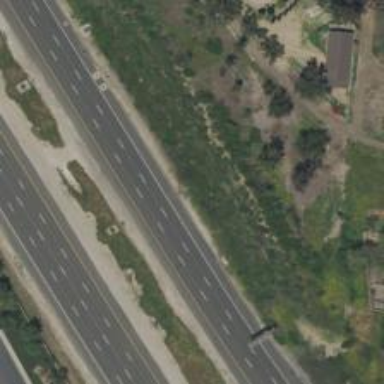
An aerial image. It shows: Asphalt motorway.